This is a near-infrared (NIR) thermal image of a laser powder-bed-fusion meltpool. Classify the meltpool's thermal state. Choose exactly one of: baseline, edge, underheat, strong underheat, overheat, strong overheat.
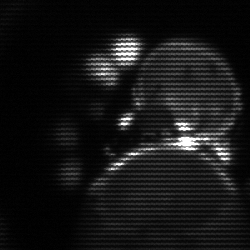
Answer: edge